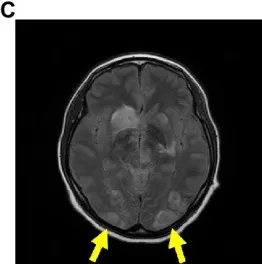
Head MRI on admission. FLAIR. Sequences in the bilateral occipital regions, caudate nucleus, and putamen. Abbreviations: MRI, magnetic resonance imaging; PRES, posterior reversible encephalopathy syndrome; FLAIR, fluid-attenuated inversion recovery.
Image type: radiology (mri)